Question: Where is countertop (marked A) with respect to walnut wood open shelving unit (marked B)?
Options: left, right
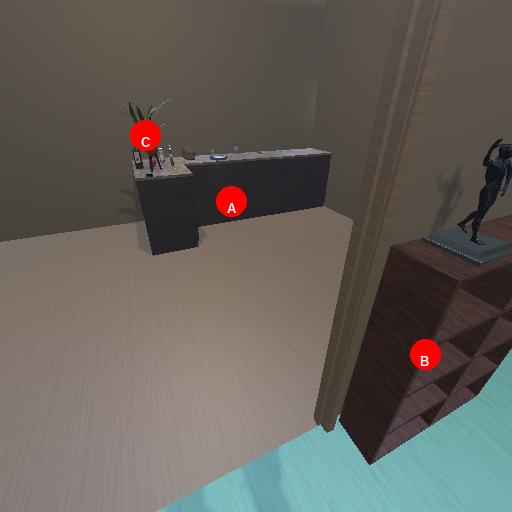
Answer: left